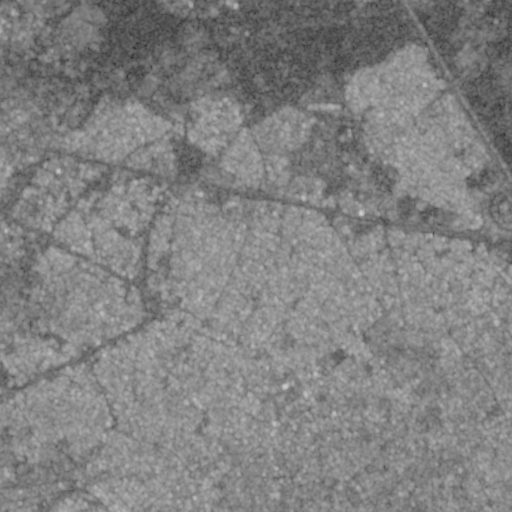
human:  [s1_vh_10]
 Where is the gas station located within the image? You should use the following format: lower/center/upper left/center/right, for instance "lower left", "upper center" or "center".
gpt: The gas station is located in the center of the image.
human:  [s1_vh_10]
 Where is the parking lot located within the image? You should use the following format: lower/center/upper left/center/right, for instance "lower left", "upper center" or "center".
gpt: The parking lot is located in the lower right of the image.
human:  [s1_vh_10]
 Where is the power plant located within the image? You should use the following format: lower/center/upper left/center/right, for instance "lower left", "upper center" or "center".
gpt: There is no power plant in the image.

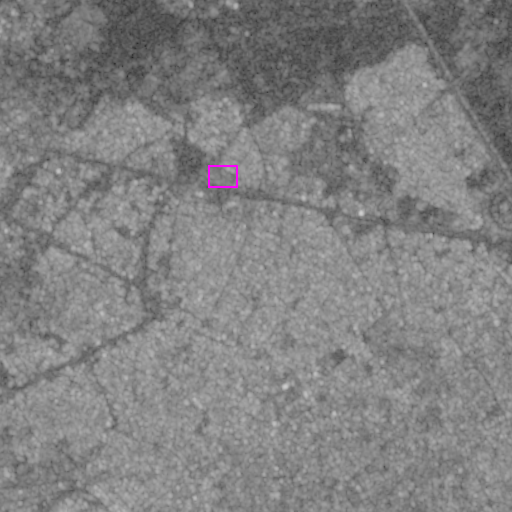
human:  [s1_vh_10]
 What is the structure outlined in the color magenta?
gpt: The structure outlined in magenta is a park.
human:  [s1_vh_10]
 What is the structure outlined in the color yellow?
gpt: There is no yellow outline.